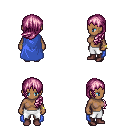
a pixel art fantasy rpg character, female body template, human, dark skin, blue cape, white pants, pink left-swept hairstyle, bracelets, maroon shoes, four views (front, back, left, right), 2x2 character sprite sheet, small pixel art, hard edges, no anti-aliasing